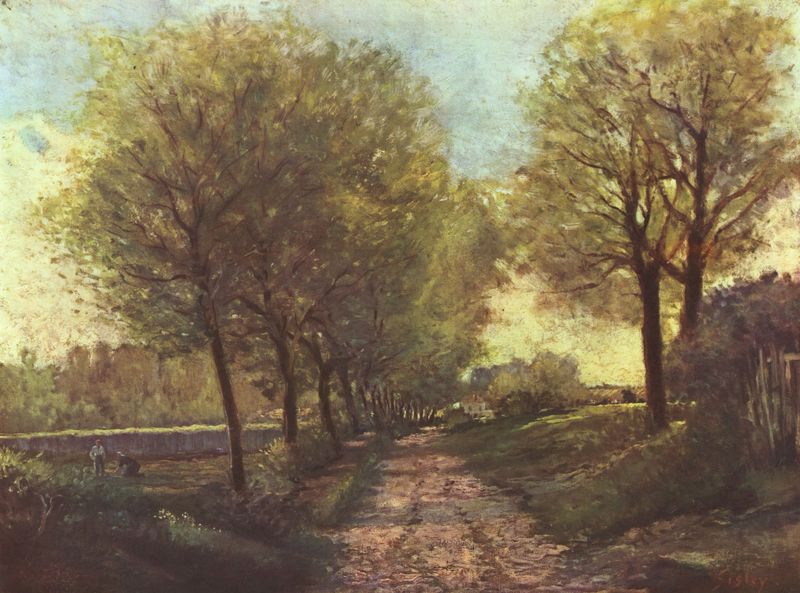
Titel: Baumallee bei einem Städtchen
Künstler: Alfred Sisley
Standort: Bremen
Institution: Kunsthalle
Schlagwörter: baum, blau, blätter, dunkel, gemälde, himmel, laub, mann, schatten, wasser, wolken, aquarell, baumstämme, bäume, fluss, frauen, gelb, grün, impressionismus, landschaft, menschen, see, äste, braun, grau, hell, holz, licht, männer, schwarz, strasse, weiss, gras, haus, park, rasen, weg, wiese, wolke, zaun, malerei, mensch, stein, steine, öl, ast, baumstamm, erde, feld, felder, ferne, horizont, häuser, hügel, natur, stamm, strauch, busch, gebüsch, pfad, sonne, boden, figur, personen, blatt, rosa, wald, arbeit, bauern, sommer, man, acker, spuren, dorf, allee, herbst, hof, arbeiter, figuren, kies, stämme, baumkrone, baumkronen, bauer, erdfarben, zentralperspektive, knien, angel, schein, männder, wipfel, weise, alleee, ras, natue, staffagefigur, wef, alee, sinne, landweg, grpün, hebrst, agemälde